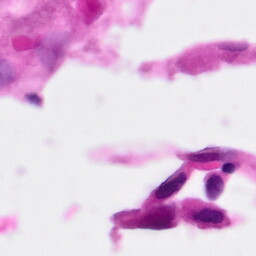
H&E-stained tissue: Pancreatic